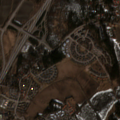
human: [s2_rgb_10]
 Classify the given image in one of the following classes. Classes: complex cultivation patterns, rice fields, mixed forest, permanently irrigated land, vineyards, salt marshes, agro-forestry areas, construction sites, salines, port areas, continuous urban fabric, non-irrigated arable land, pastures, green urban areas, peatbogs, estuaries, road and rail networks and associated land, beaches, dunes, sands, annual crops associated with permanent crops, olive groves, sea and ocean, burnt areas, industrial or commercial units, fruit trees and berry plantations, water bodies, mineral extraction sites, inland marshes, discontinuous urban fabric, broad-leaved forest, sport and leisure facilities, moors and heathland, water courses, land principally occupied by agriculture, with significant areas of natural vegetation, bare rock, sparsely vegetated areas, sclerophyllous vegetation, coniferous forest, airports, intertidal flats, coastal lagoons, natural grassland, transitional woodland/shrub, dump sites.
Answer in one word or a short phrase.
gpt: discontinuous urban fabric, industrial or commercial units, non-irrigated arable land, land principally occupied by agriculture, with significant areas of natural vegetation, mixed forest